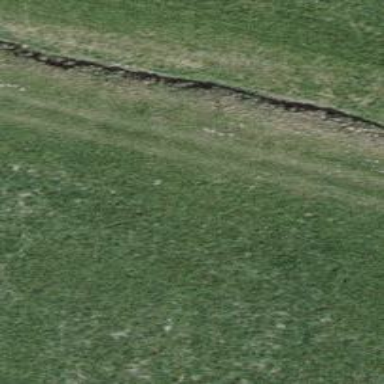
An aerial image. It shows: Track with very rough surface.